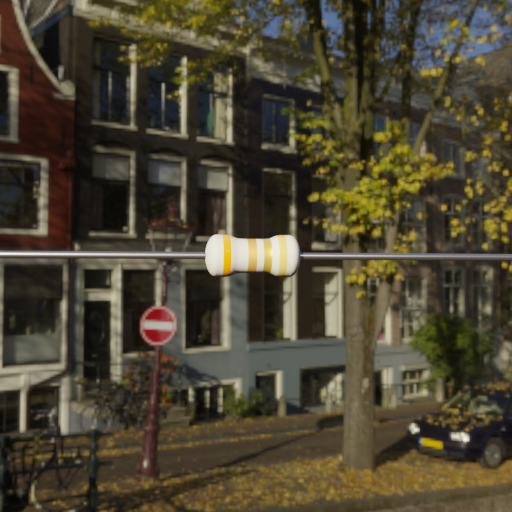
Resistor colour bands (in order): orange, gold, gold, gold